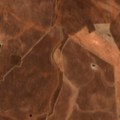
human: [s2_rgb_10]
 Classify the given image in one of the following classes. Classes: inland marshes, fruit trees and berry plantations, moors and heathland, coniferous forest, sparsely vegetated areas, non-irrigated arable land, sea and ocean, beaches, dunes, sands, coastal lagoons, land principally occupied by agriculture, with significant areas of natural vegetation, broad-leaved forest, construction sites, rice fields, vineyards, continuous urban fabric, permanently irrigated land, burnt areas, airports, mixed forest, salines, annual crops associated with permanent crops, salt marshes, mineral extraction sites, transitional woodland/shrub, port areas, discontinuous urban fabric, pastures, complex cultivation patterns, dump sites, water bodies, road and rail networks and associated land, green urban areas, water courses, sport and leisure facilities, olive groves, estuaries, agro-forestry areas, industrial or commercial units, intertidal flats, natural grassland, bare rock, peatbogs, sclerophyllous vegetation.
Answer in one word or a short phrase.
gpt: non-irrigated arable land